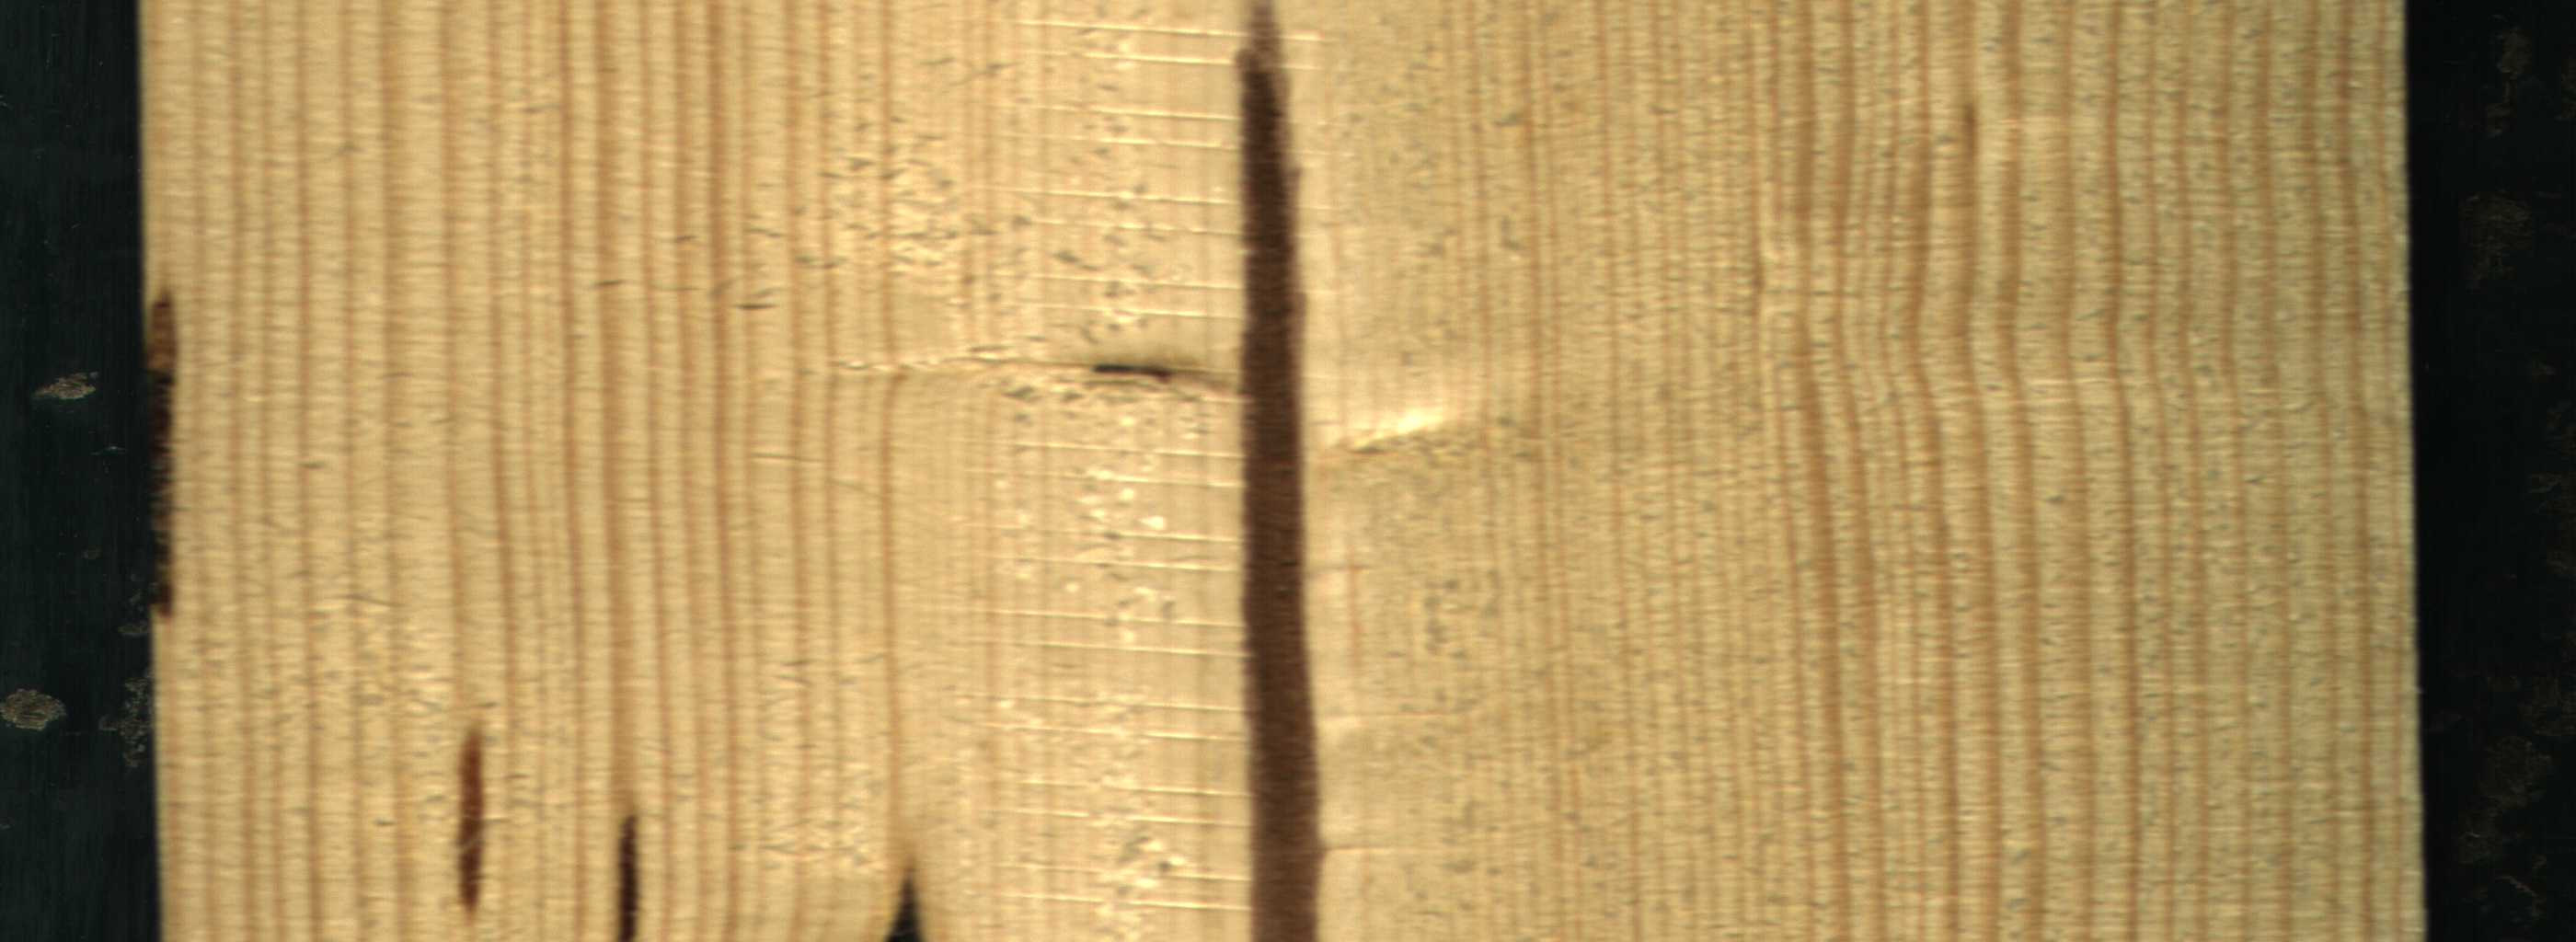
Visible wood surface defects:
Marrow
resin
resin
resin
resin
Dead_Knot